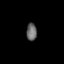
Tissue: lung
Cell type: Fibroblasts
Senescence score: 0.5688
Nuclear area (px): 175
Mean DAPI intensity: 104.217